Question: I have connected remotely to a QMgr via MQ Explorer on Windows. The MQ server version is 7.5.0.1. I can put messages in 'SYSTEM.ADMIN.COMMAND.EVENT' from MQ Explorer successfully and when I dump 'SYSTEM.ADMIN.COMMAND.EVENT', I can see my messages. As long as I know, I should be able to run PCF commands and MQSC commands via this channel. So, I put 'DISPLAY QMGR ALL' message inside this queue and I can successfully see this message on MQ Server. My question is how can I run this message remotely via this channel? Thanks.

IBM Doc indicates that I should be able to receive the command result in 'SYSTEM.MQSC.REPLY.QUEUE'. But I can not browse this queue from client MQ Explorer. The queue type for this queue is 'Model'.
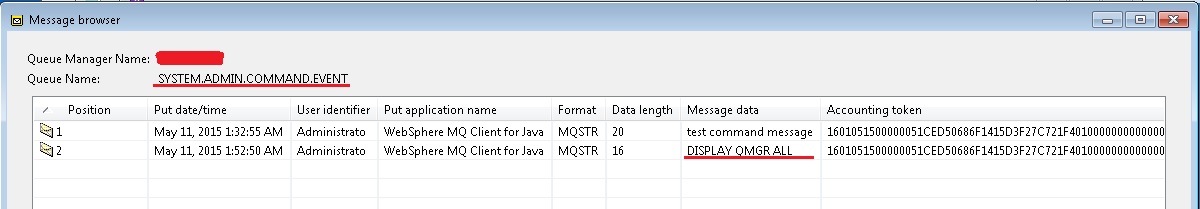
Answer: Couple of problems here.
First, you are using the wrong queue. The command server listens on 'SYSTEM.ADMIN.COMMAND.QUEUE'. The queue to which you are sending messages, 'SYSTEM.ADMIN.COMMAND.EVENT' is the queue to which the QMgr puts event messages after executing commands, provided of course that command events are enabled.
The second problem, as Jason mentions, is that the 'runmqsc' processor takes human-readable script and converts it into commands the QMgr can understand. Passing textual commands directly to the command server won't work.
Typically we do what you want by passing the commands to runmqsc directly such as...
'''
echo DISPLAY QMGR ALL | runmqsc MYQMGRNAME
'''
If you require the ability to do this as a client, then you want to either download <URL>. Either of these will accept the command above on a local queue manager, and both can also be supplied with MQ Channel params and connect to a remote QMgr.
In addition to this basic functionality, the MQSCX product also has its own internal script parsing and execution. Suppose, for instance, that you want to do something depending on the command level of the QMgr.
Using 'runmqsc' you could issue the command above, filter the resulting 2-column output through 'grep', 'awk', or similar, then capture the final output into a variable. You might need to do this multiple times to capture multiple values, invoking a new 'runmqsc' each time and parsing the output in your script. You must then generate the string for the actual command you wanted to run when you started all this, and pass it to another invocation of 'runmqsc'.
Alternatively, MQSCX lets you issue the 'DISPLAY' command, then reference the resulting values directly by name. For example, you can pass MQSCX a couple lines of script telling it to inquire on the QMgr and then take a conditional action based on the command version, all without ever having to drop back into shell, bat or Perl script.